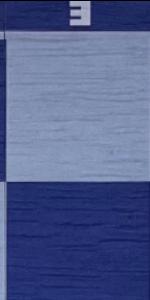
Label: Empty